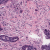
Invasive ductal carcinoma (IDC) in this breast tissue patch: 1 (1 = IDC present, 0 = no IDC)